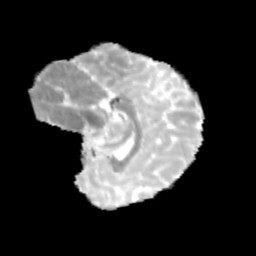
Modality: MD
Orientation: sagittal
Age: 12
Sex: female
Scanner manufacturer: siemens
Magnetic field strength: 3 T
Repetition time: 3.8 s
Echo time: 0.07 s